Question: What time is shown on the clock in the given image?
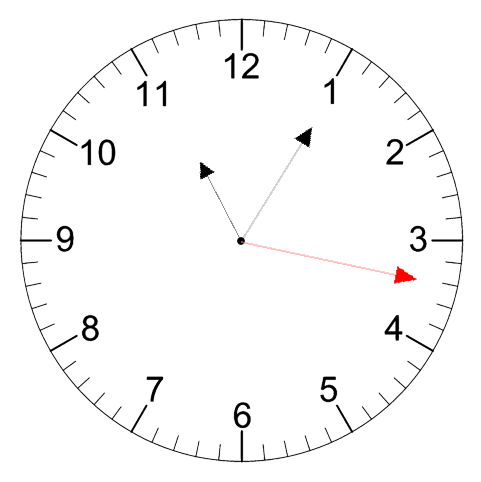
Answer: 11:05:17